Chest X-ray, PA view. Patient: 53 years old, sex M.
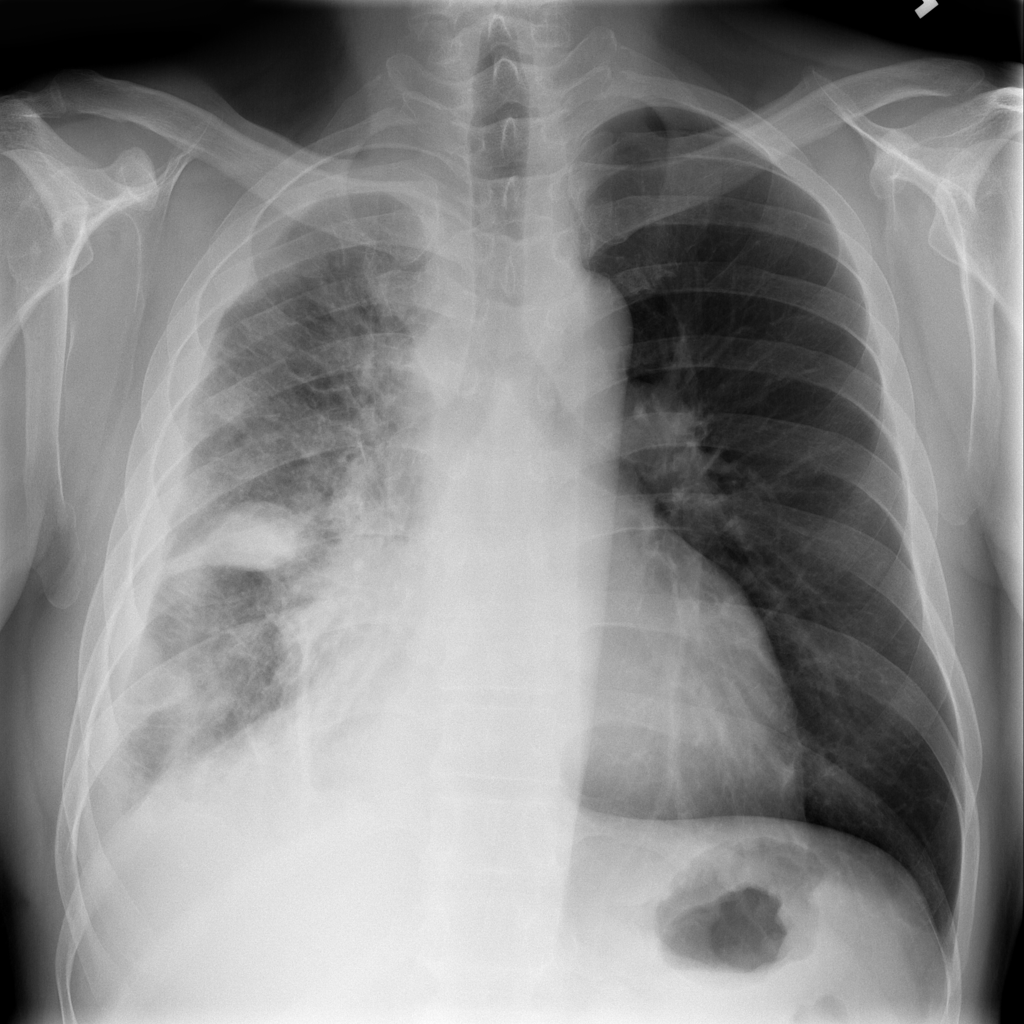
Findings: Infiltration, Pleural_Thickening